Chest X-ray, PA view. Patient: 22 years old, sex F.
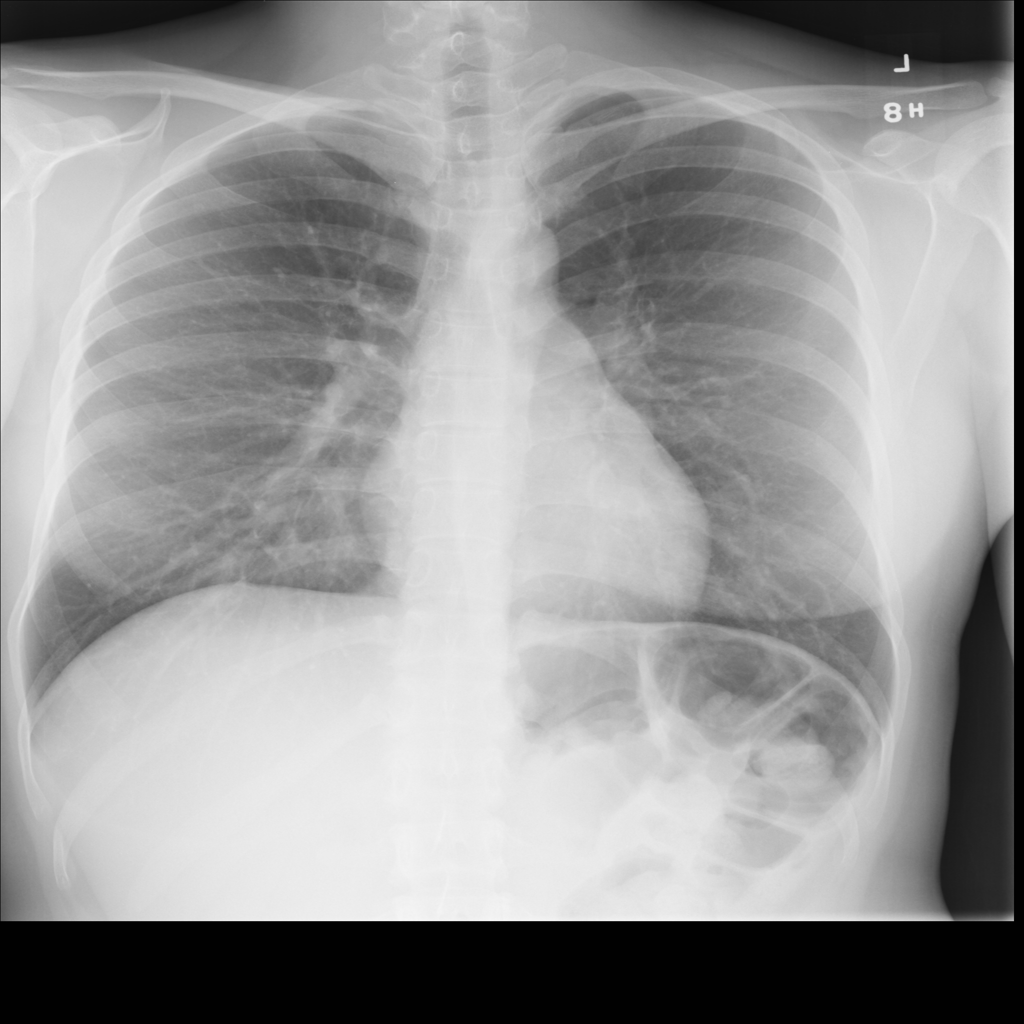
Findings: No Finding